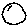
Label: moon